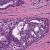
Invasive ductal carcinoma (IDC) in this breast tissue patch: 0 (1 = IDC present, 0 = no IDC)